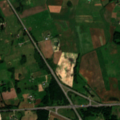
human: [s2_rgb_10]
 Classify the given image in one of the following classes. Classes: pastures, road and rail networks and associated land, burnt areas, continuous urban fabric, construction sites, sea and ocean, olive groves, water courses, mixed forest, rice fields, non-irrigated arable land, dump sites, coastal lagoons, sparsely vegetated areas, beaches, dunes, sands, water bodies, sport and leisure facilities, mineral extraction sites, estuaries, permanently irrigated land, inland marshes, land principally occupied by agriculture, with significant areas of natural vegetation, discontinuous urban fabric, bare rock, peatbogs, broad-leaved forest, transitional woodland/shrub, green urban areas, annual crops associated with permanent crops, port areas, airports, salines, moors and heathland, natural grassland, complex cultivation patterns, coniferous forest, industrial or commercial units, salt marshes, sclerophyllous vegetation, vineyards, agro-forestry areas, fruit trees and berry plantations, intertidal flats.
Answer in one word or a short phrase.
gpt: complex cultivation patterns, land principally occupied by agriculture, with significant areas of natural vegetation, broad-leaved forest